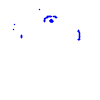
Particle: kaon